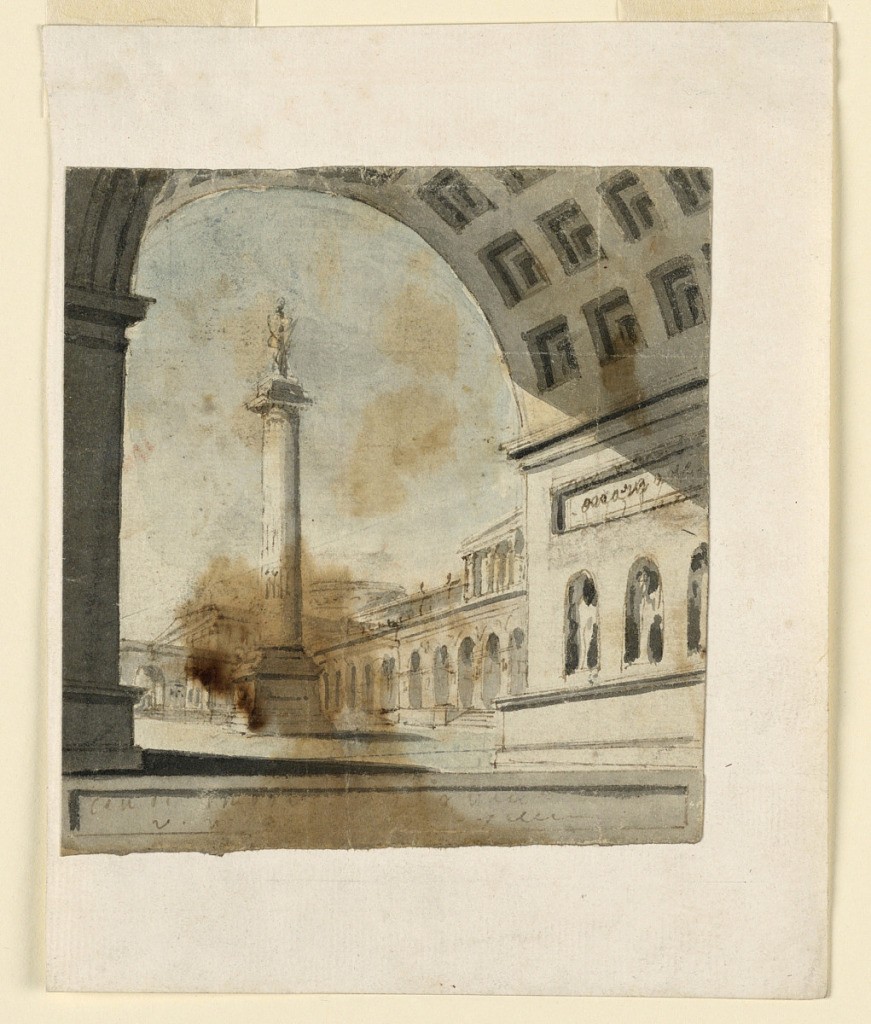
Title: Stage Design, Column with Monument on Top
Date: early 19th century
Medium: Pen and sepia ink, brush and wash on paper
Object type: Drawing
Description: Vertical rectangle. View through coffered archway to open square, column with monument on top.